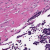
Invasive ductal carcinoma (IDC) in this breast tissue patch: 1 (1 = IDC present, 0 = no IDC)